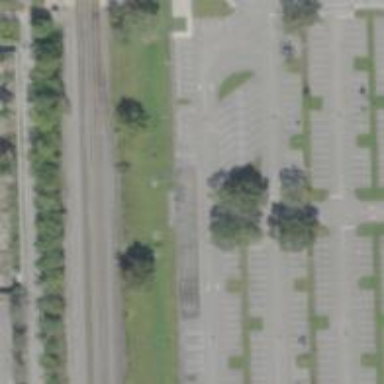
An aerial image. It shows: Parking space is available.